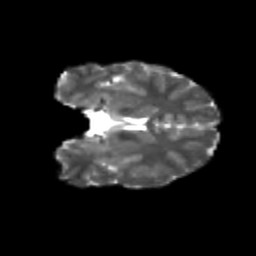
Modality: T2w
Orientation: coronal
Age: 11
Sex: male
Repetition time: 9.4 s
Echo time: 0.089 s